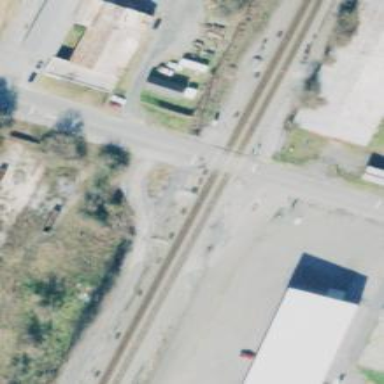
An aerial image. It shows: Level crossing with lights at railway intersection.